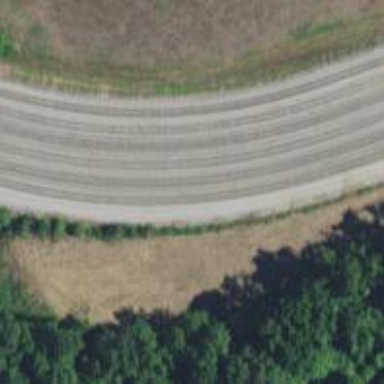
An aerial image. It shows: Railway spur service.